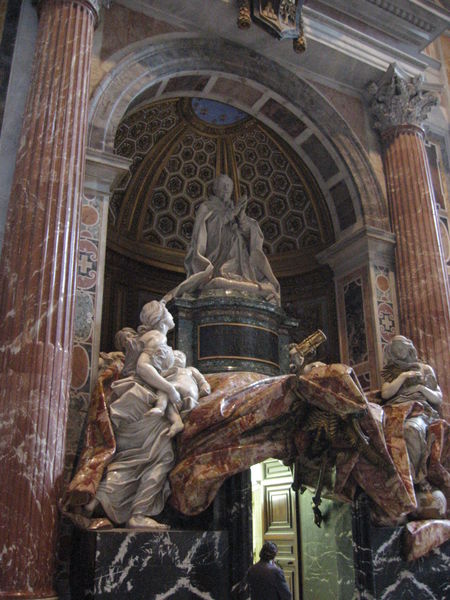
Titel: Grabmal für Papst Alexander VII.
Künstler: Giovanni Lorenzo Bernini
Standort: Rom, S. Pietro (EU - I - Latium)
Schlagwörter: blau, mann, weiß, frauen, frau, marmor, schwarz, säule, säulen, tür, rot, ornament, barock, kleidung, mensch, sockel, hände, kirche, gold, tücher, kind, statue, figuren, kuppel, tafel, monumental, foto, nische, beten, photo, skelett, sarg, grab, apsis, grabmal, sarkophag, kicrche, betet, aufblickend, sokel, epithaph, sokell